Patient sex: M
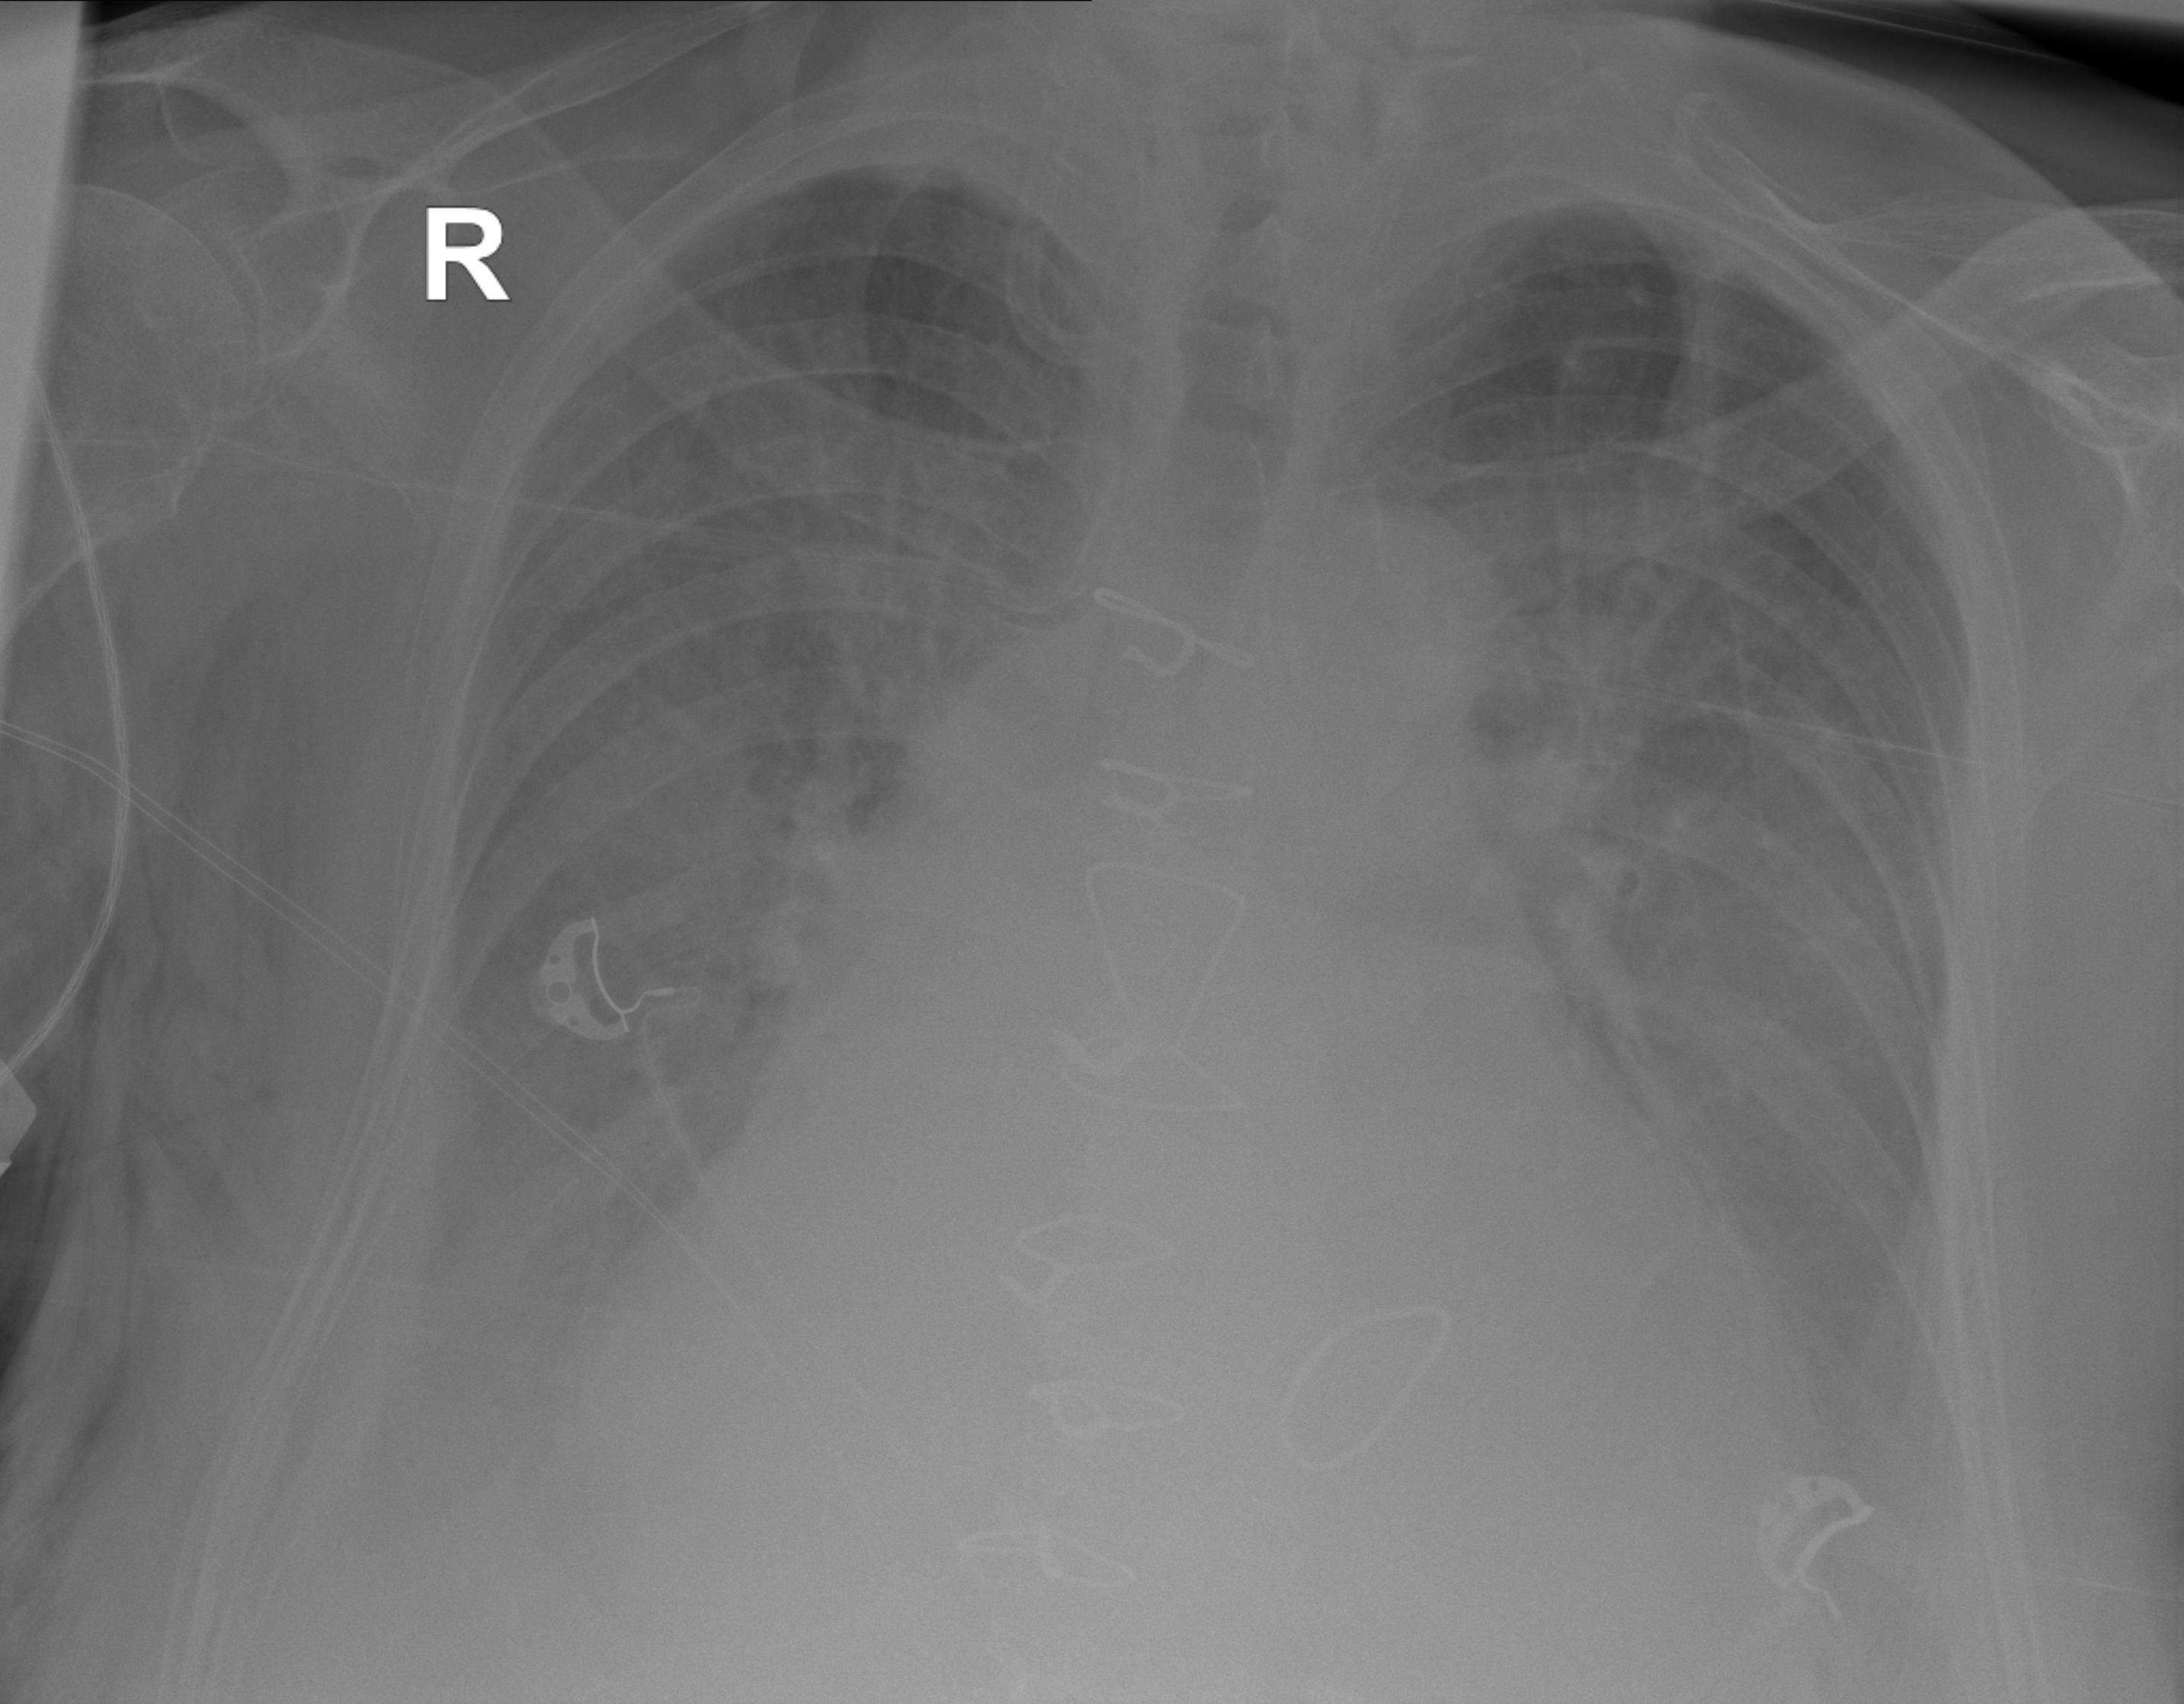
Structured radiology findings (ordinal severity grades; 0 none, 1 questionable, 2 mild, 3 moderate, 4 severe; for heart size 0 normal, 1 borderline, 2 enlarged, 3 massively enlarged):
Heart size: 2
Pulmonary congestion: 2
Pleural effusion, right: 3
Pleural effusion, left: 3
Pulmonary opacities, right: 2
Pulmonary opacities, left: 2
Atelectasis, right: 2
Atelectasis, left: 2